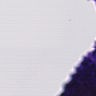
Metastatic tissue present: no